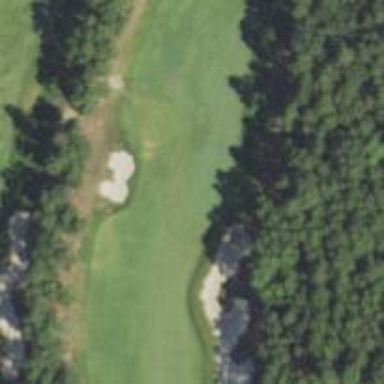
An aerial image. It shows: Golf hole.